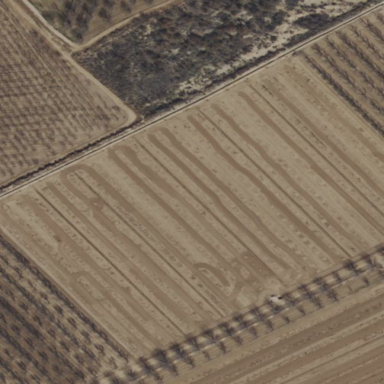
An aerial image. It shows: Orchard.